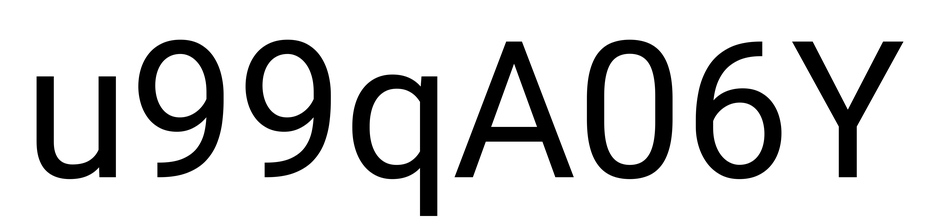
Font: Roboto_Regular